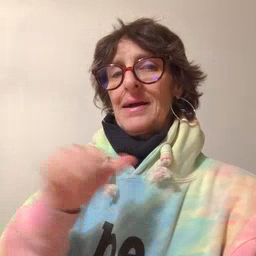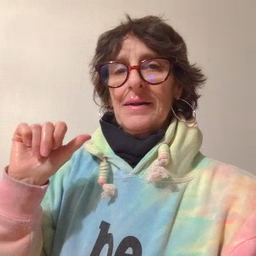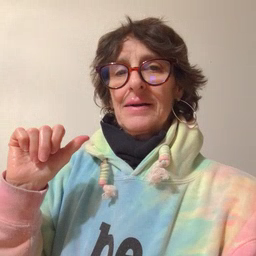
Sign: any